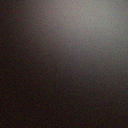
Screen state: off